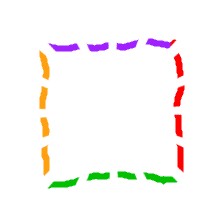
Shape: square